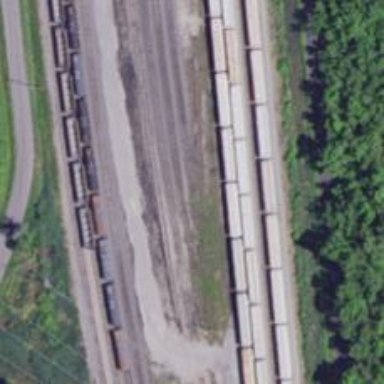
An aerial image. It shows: Abandoned railway yard.